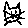
Label: cat